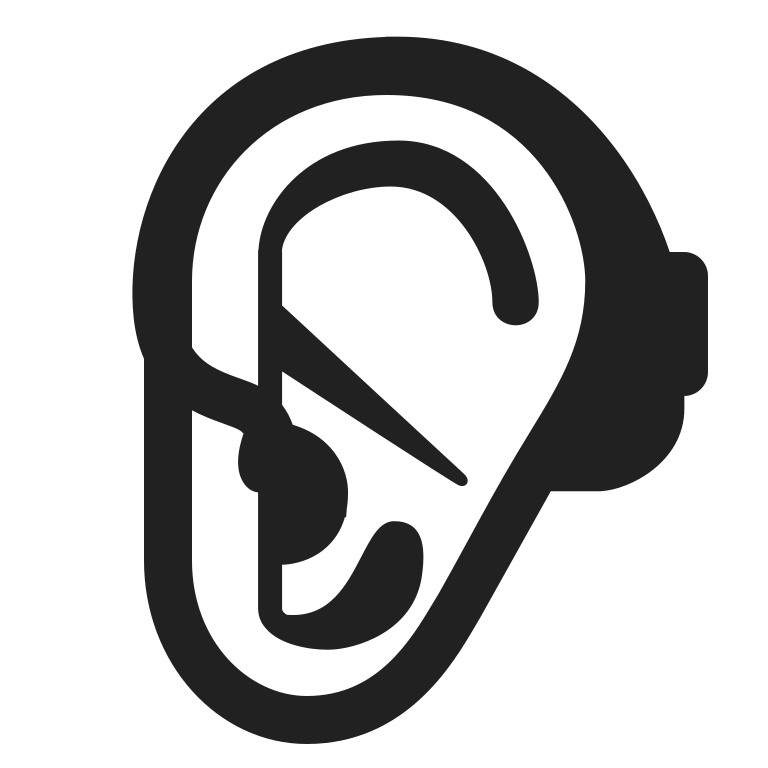
ear with hearing aid high contrast default